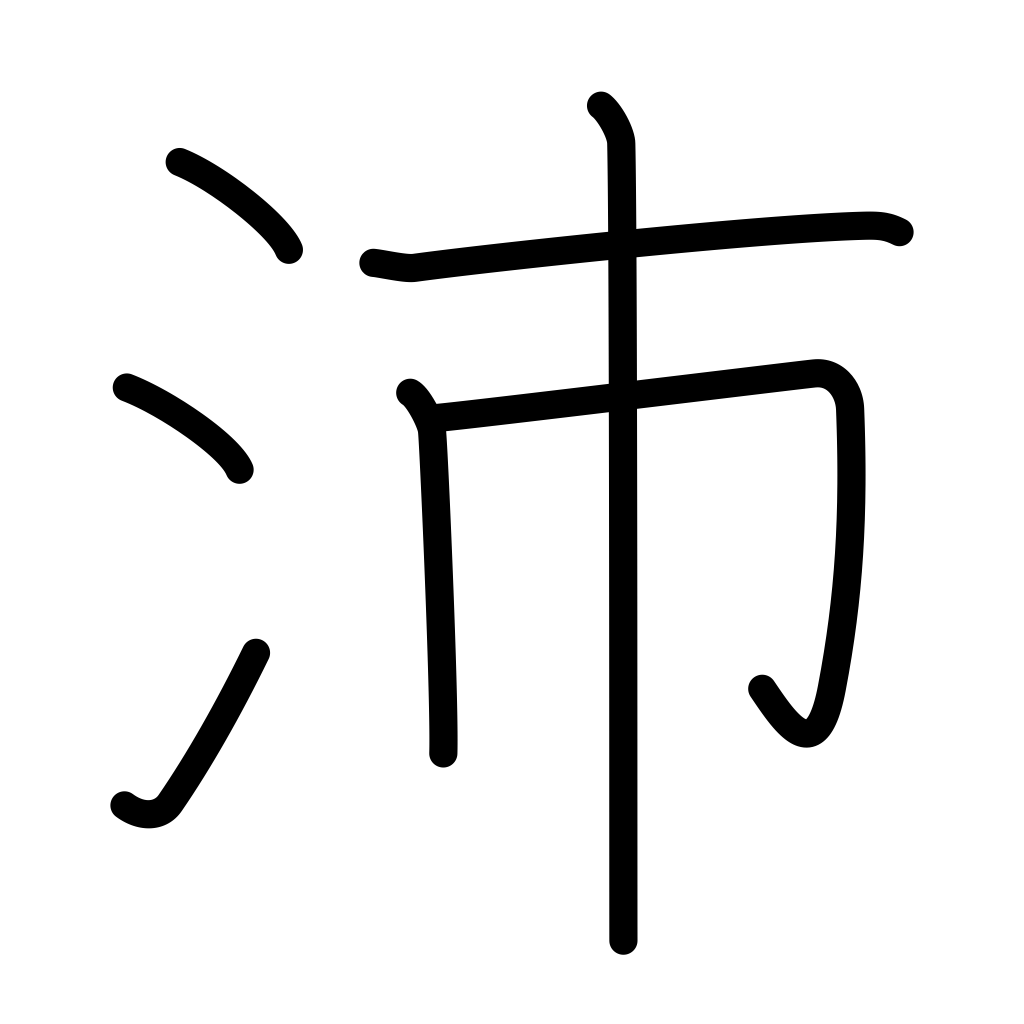
Meaning: big rain, swamp